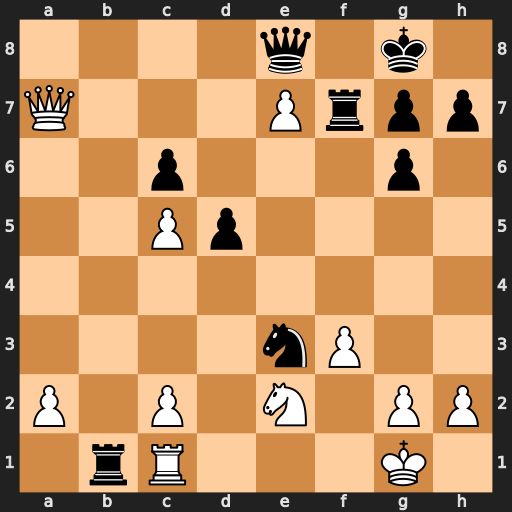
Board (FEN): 4q1k1/Q3Prpp/2p3p1/2Pp4/8/4nP2/P1P1N1PP/1rR3K1
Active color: w
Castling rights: -
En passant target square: -
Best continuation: Rxb1 Rxe7 Rb8 Rxa7 Rxe8+ Kf7 Rxe3